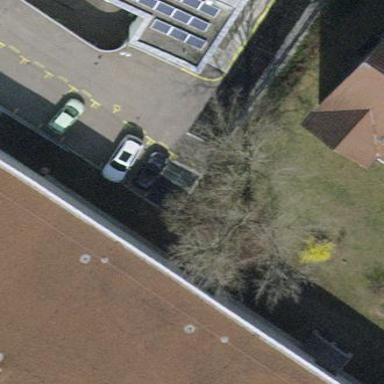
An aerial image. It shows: View of roof of building.